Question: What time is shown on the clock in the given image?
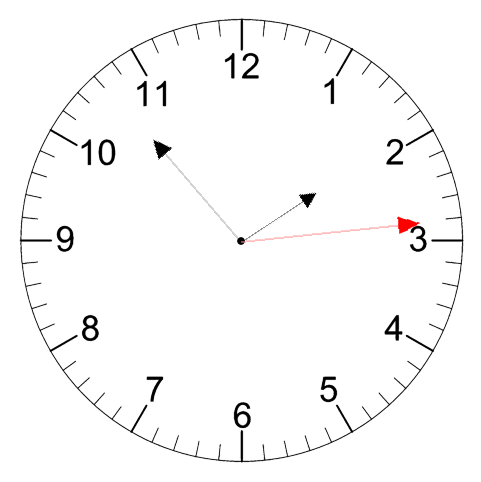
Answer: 01:53:14